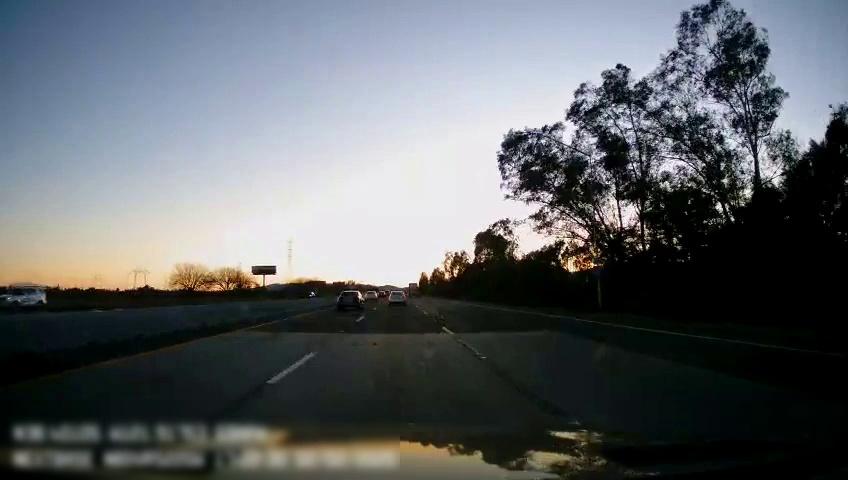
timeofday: Day
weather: Sunny
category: Drivable Space
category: Vehicles | Car
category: Vehicles | SUV
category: Vehicles | Car
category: Vehicles | Car
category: Vehicles | Truck
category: Lanes | Current Lane
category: Lanes | Current Lane
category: Lanes | Alternate Lane
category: Lanes | Alternate Lane